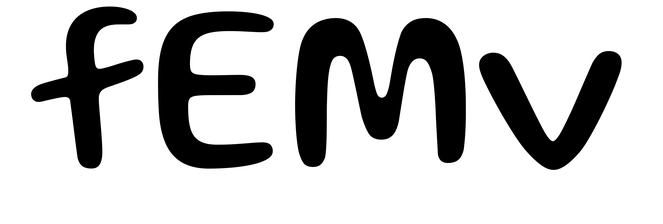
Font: Gluten_Regular